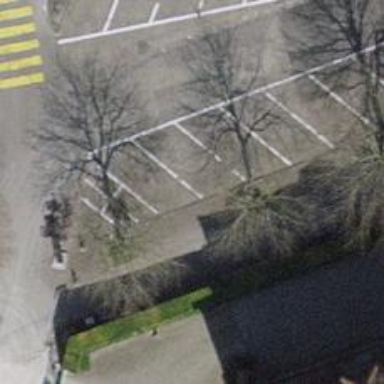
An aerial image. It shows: Bicycle rental facility.